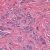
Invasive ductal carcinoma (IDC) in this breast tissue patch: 1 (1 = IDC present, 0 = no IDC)